Question:
I have UIPopoverController
'''
UINavigationController *navVC = [[[UINavigationController alloc] initWithRootViewController:loginVC] autorelease];
navVC.modalInPopover = YES;
navVC.modalPresentationStyle = UIModalPresentationCurrentContext;
_popoverLoginVC = [[UIPopoverController alloc] initWithContentViewController:navVC];
'''
And when I present popover
'''
[self.popoverLoginVC presentPopoverFromRect:centerFrame
inView:self.splitVC.view
permittedArrowDirections:0
animated:YES];
'''
I have played with modalPresentationStyle with no luck (
Please, advise
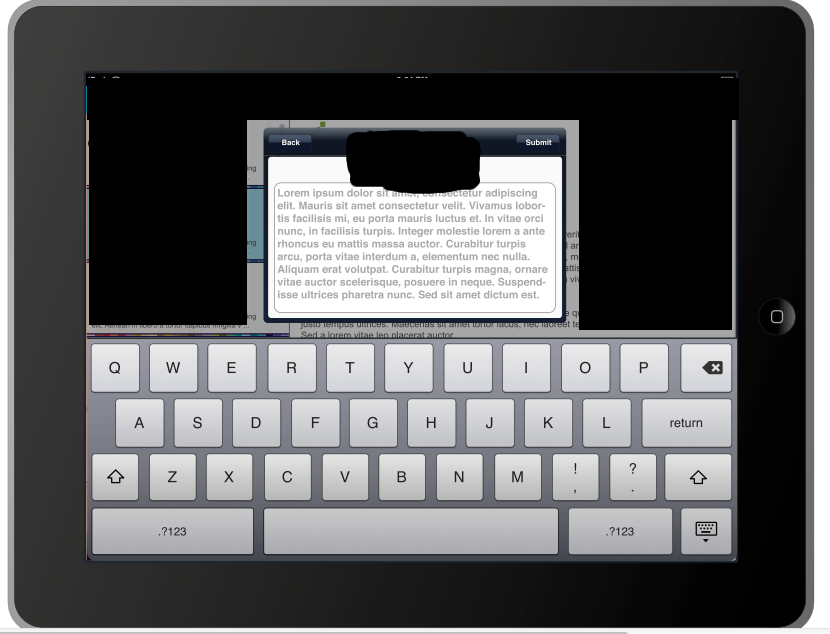
Answer: Remove the line
> navVC.modalInPopover = YES;navVC.modalPresentationStyle = UIModalPresentationCurrentContext;